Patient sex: M
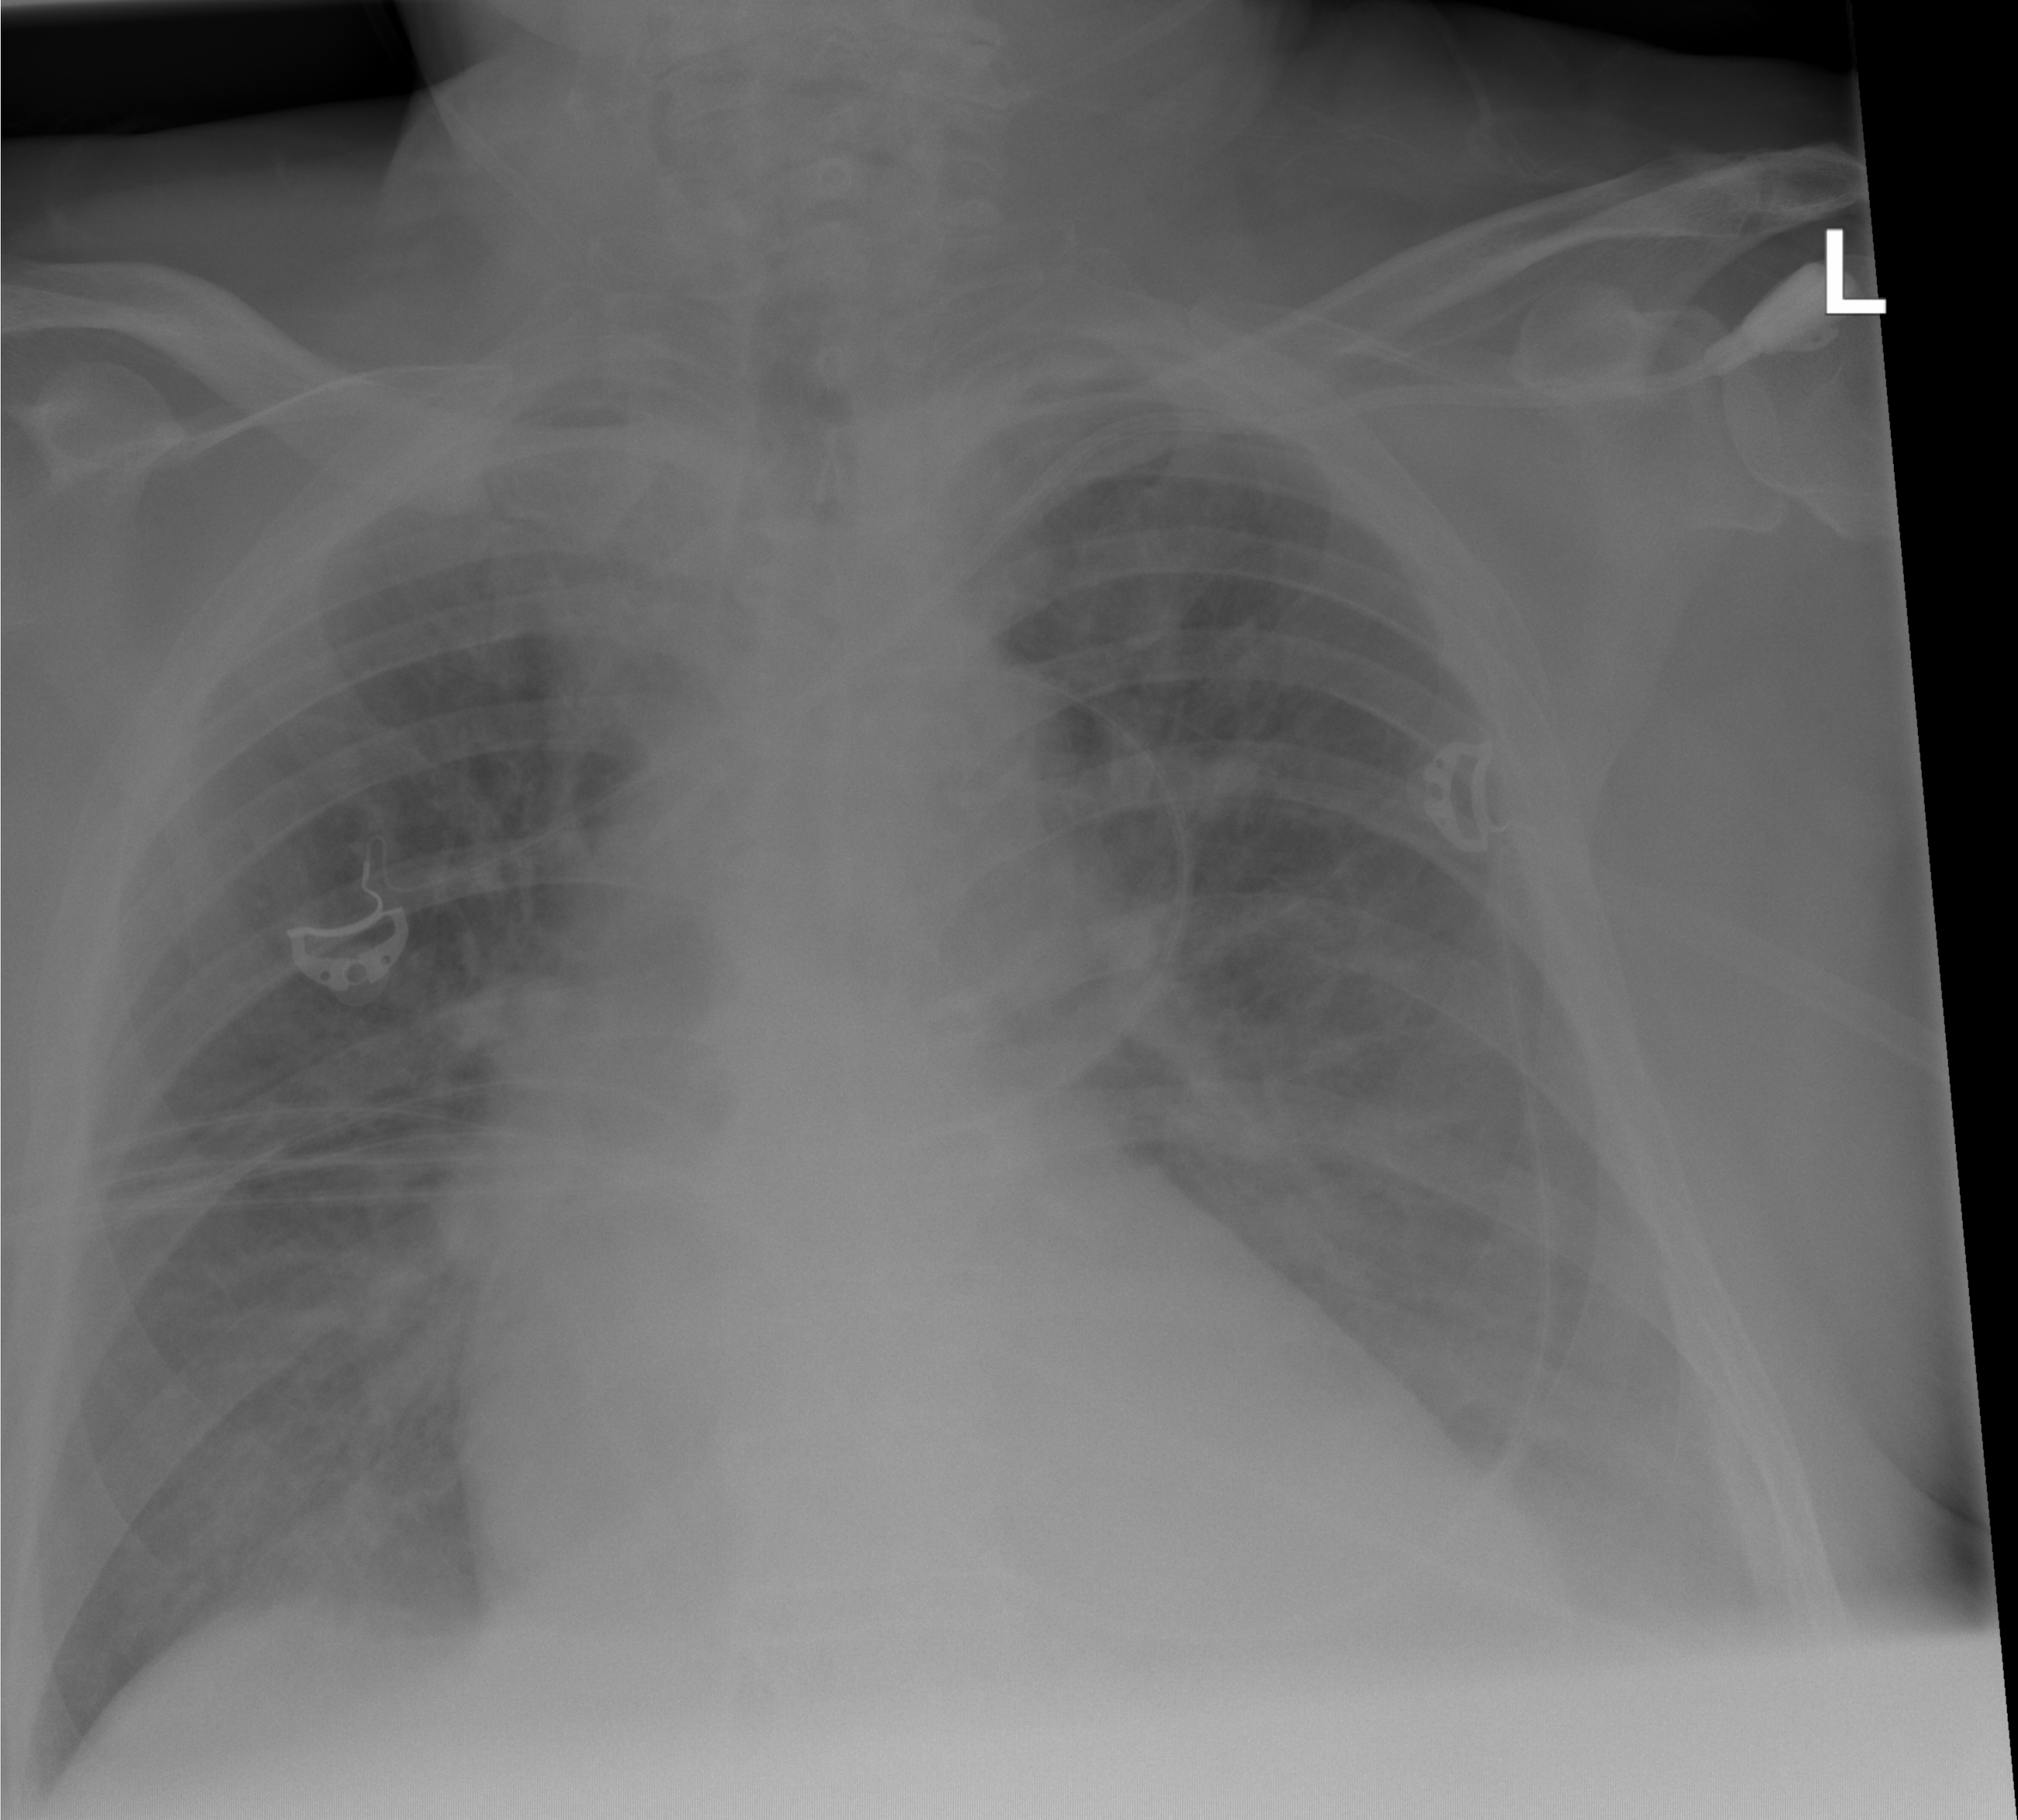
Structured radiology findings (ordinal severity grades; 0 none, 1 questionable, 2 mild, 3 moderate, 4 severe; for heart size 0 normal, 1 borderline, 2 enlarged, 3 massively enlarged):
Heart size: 1
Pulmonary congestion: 2
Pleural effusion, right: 0
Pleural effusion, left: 1
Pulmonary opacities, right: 2
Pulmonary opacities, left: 2
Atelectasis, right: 0
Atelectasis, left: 2